Question: '''
private void getUserLoginDepartment(string AccessID, string UserPROFid)
{
try
{
DBWPAccountRecordsDataContext DBACCOUNT = new DBWPAccountRecordsDataContext();
var query = (from i in DBACCOUNT.WP_UserAccessPorts
join
z in DBACCOUNT.WP_Departments on i.AccessPortID equals z.Dept_ID
where i.AccessPortID == AccessID && i.ProfileUser_ID == UserPROFid
select new
{
PORT1 = i.AccessPoint1,
PORT2 = i.AccessPoint2,
PORT3 = i.AccessPoint3,
PORT4 = i.AccessPoint4,
DEPT = z.Dept_DESC,
DEPTPORT = z.Dept_PortNo
}).FirstOrDefault();
if (query.PORT1.ToString() != null || query.PORT1.ToString() != string.Empty)
{ Session["Port1"] = query.PORT1; }
else { Session["Port1"] = ""; }
if (query.PORT2.ToString() != null || query.PORT2.ToString() != string.Empty)
{ Session["Port2"] = query.PORT2; }
else { Session["Port2"] = ""; }
if (query.PORT3.ToString() != null || query.PORT3.ToString() != string.Empty)
{ Session["Port3"] = query.PORT3; }
else { Session["Port3"] = ""; }
if (query.PORT4.ToString() != null || query.PORT4.ToString() != string.Empty)
{ Session["Port4"] = query.PORT4; }
else { Session["Port4"] = ""; }
}
finally
{
}
}
'''
The Error occures when i reach break point 1st IF Statement the record on my database shows that its not empty which its value is "WebAdmin" but then suppost to be it should pick it up and store it to the Session["PORT1"] that i have made is there something i missed or i'm doing it wrong on my linq Query. NOTE:*This is an ASP.NET C# Application
EDIT 10/2/2013 0420PM:
It's still an Error After using that method sir.

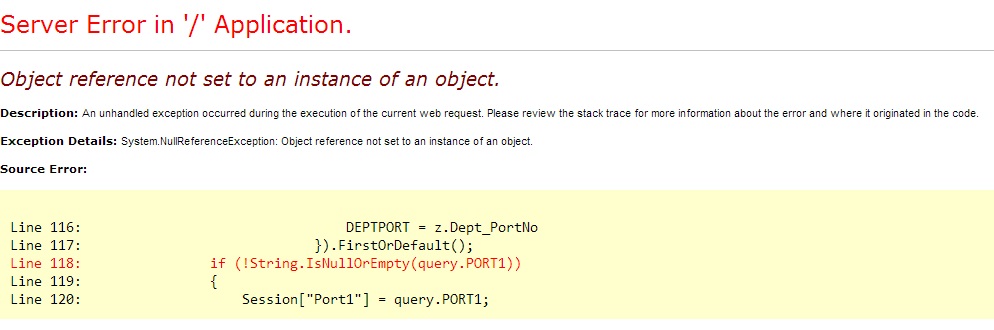
Answer: You have to check 'query.PORT1' for 'null' before calling 'ToString' on it, you can use <URL> to check both conditions. Before checking query.PORT1 you need to check if 'query' is 'null' or not. You also need to use && instead of or operator as '||' will cause the right side of or operator to be evaluated if left is 'false' and on right side calling ToString on null will again through exception.
'''
if (query != null && query.PORT1 != null && query.PORT1.ToString() != string.Empty)
{ Session["Port1"] = query.PORT1; }
'''
Using IsNullOrEmpty
'''
if(query != null && !String.IsNullOrEmpty(query.PORT1))
{
Session["Port1"] = query.PORT1;
}
'''